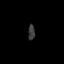
Tissue: prostate
Cell type: T cells
Senescence score: 0.6932
Nuclear area (px): 102
Mean DAPI intensity: 56.98